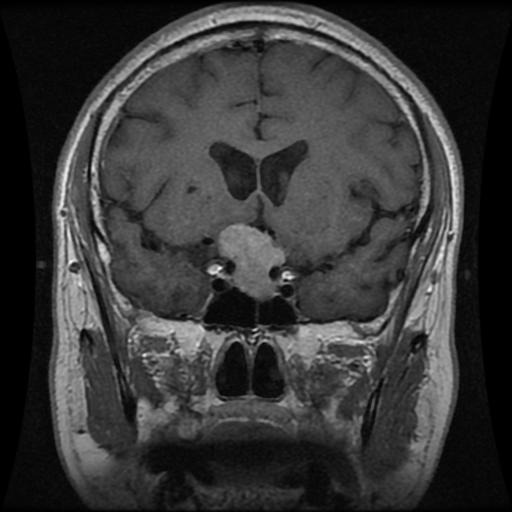
Label: pituitary